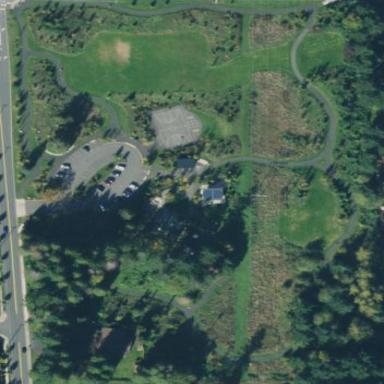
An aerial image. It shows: Park area designated for leisure and tourism activities. It includes basketball sport facility and picnic site with picnic shelter.